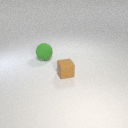
large green rubber sphere behind small brown rubber cube